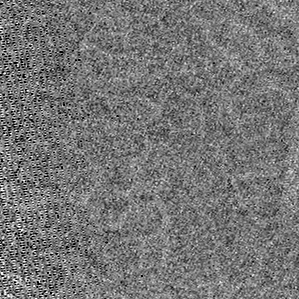
Label: frost